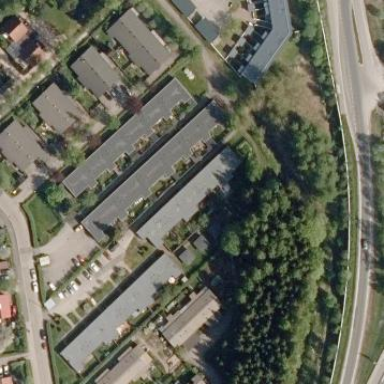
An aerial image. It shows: Terrace building.